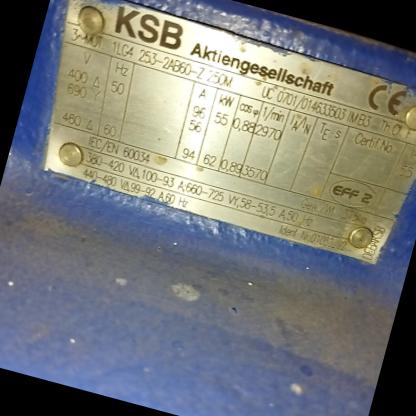
Klasa: tabliczka-znamionowa